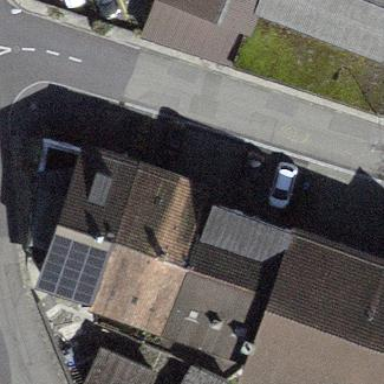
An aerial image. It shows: Building with tile roof.